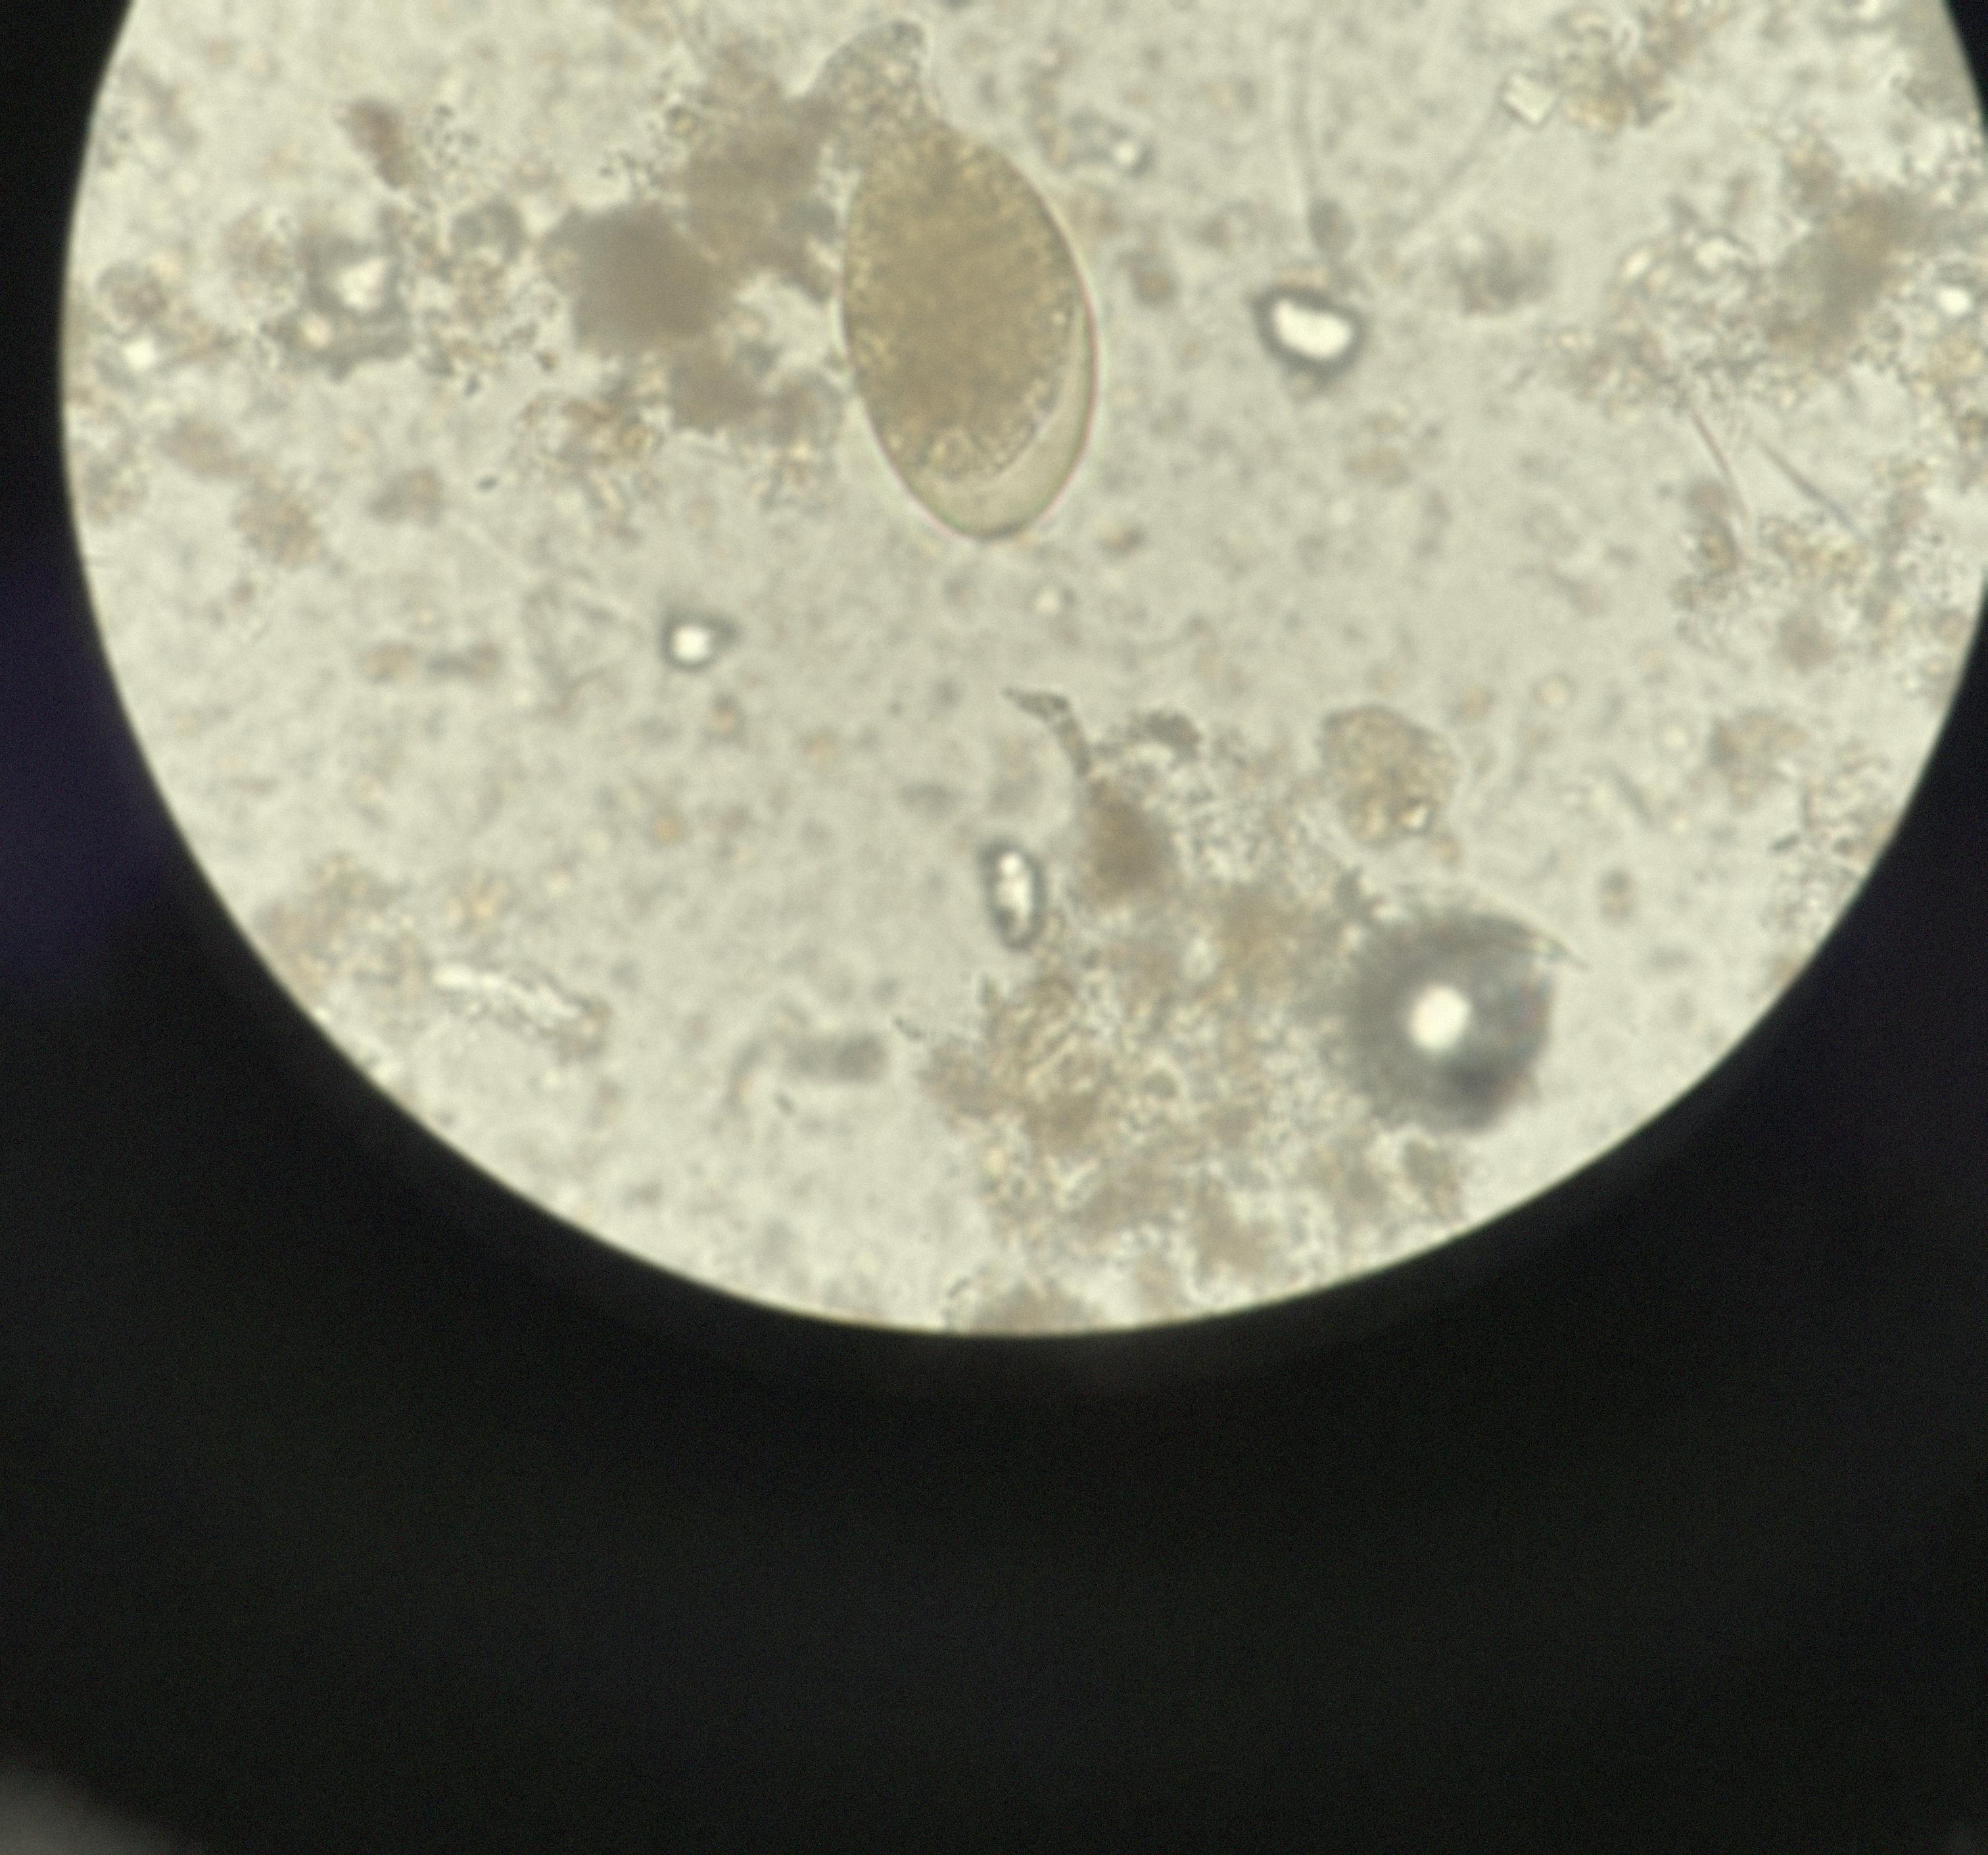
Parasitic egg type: Fasciolopsis buski